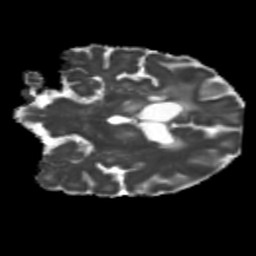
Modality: MD
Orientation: coronal
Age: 54
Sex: female
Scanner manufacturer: siemens
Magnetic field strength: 3 T
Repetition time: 5.25 s
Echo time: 0.08 s